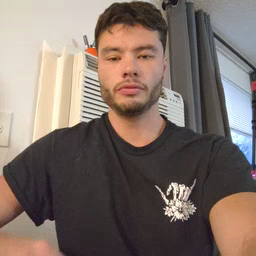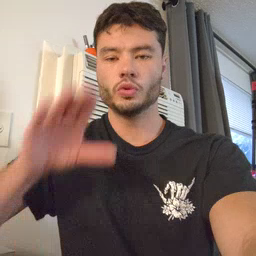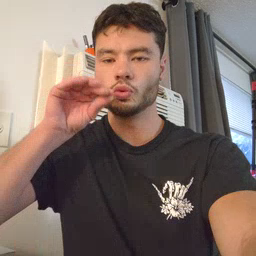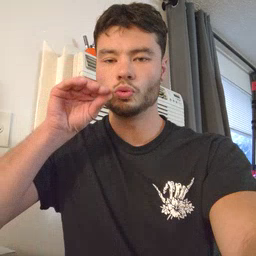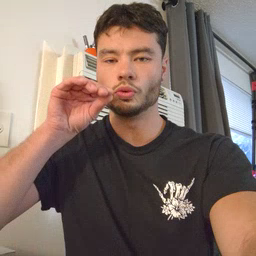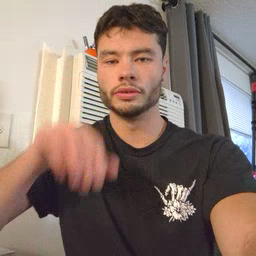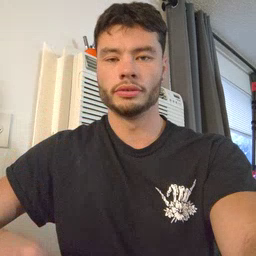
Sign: goose